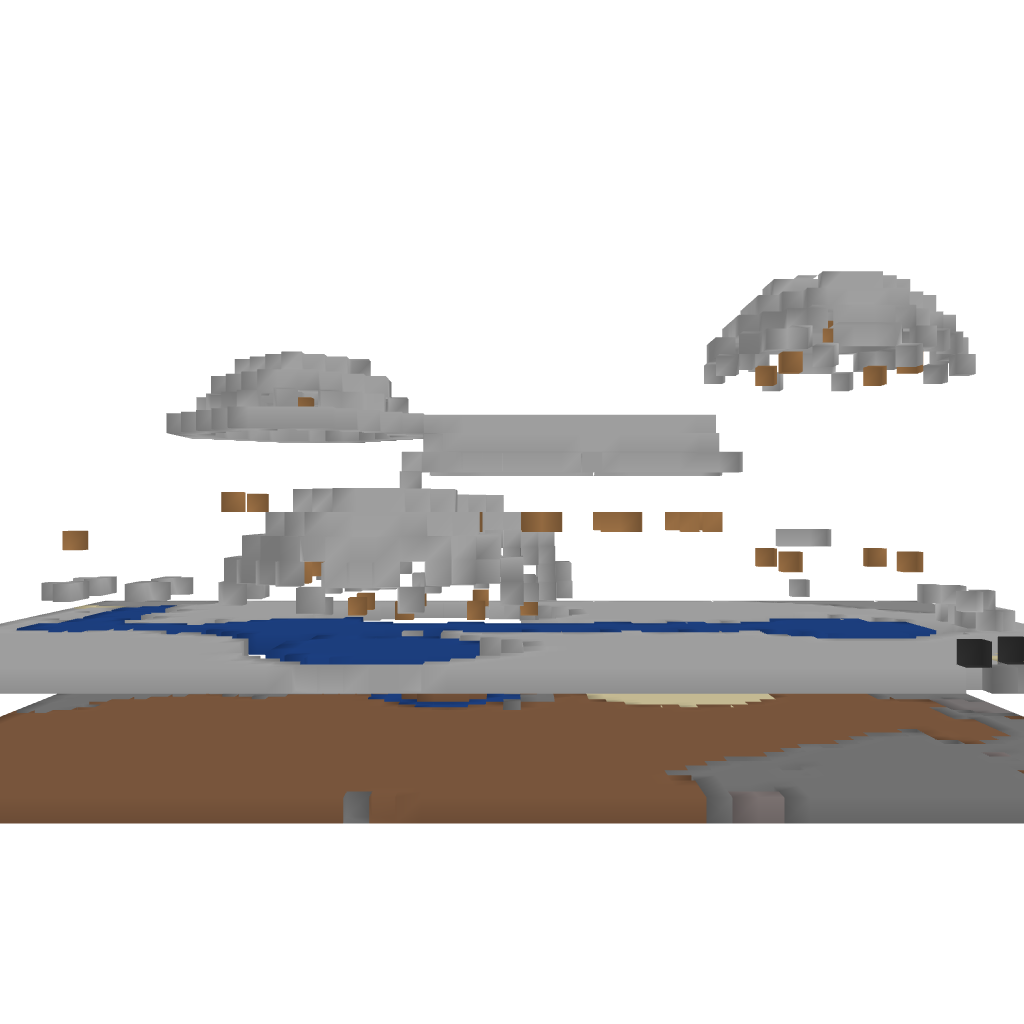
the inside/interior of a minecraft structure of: Water Palace